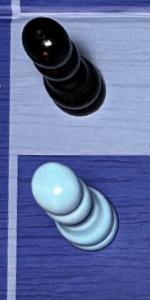
Label: Pawn_White